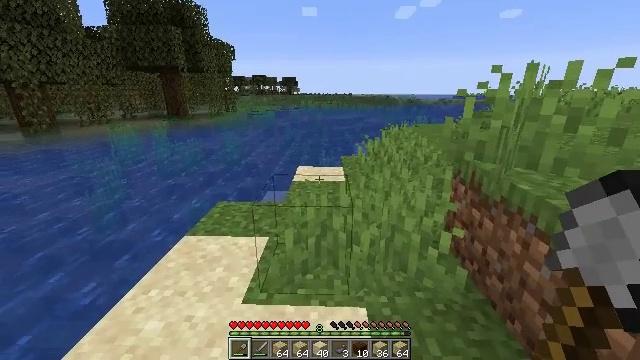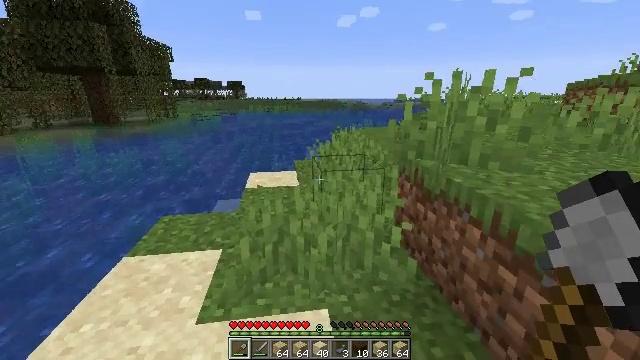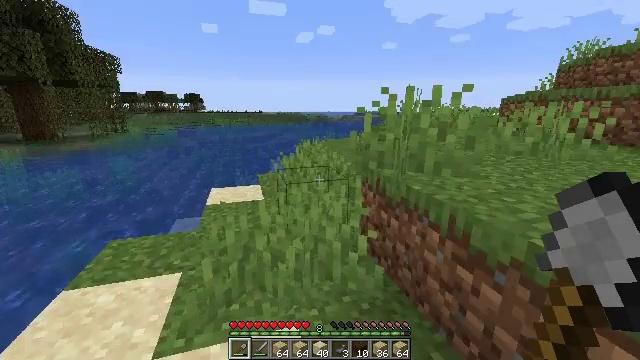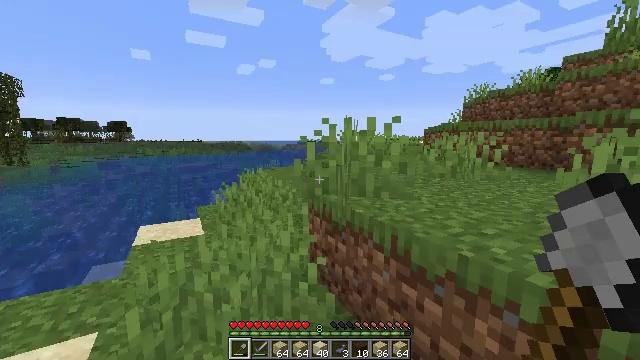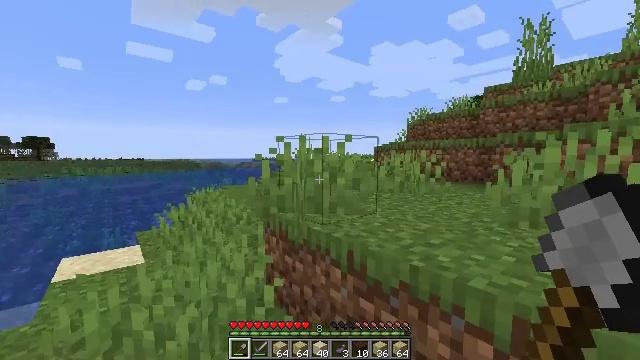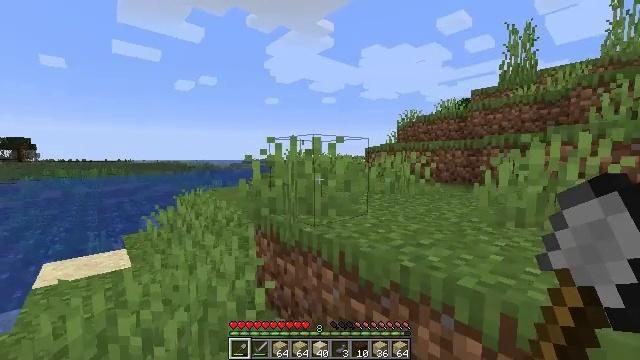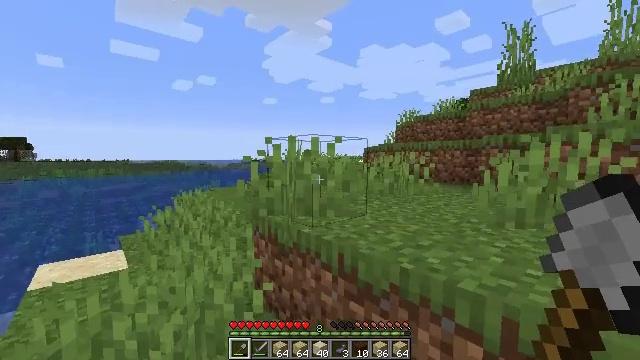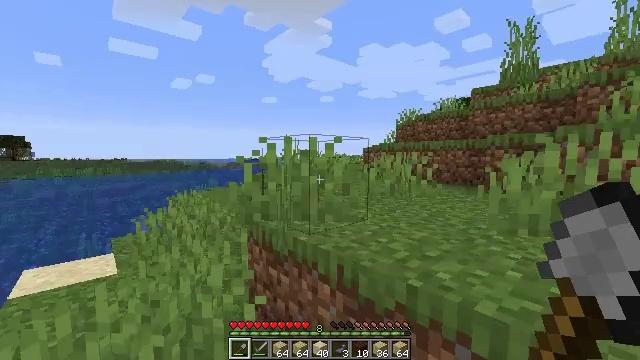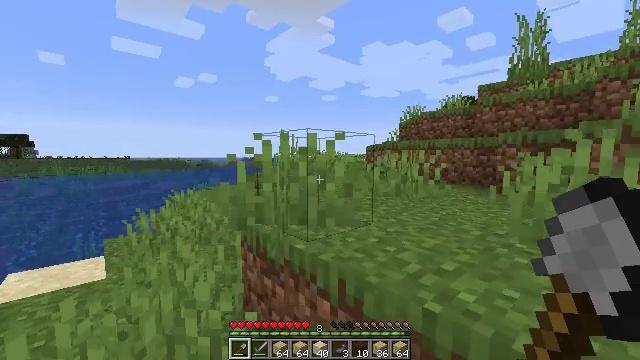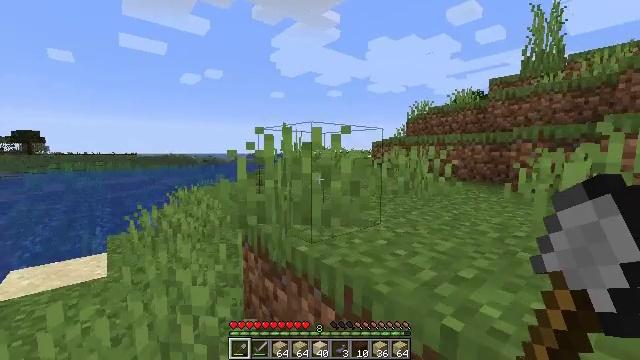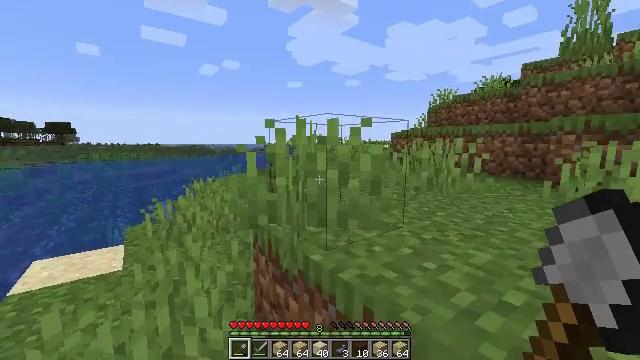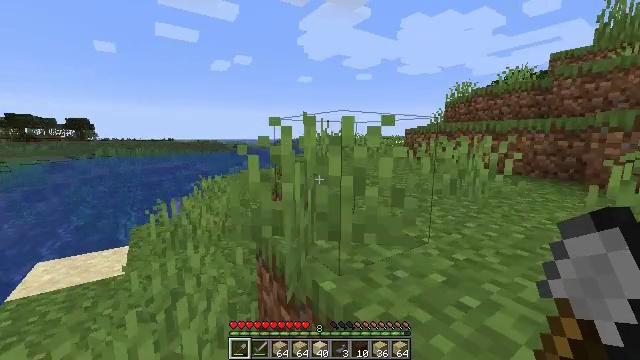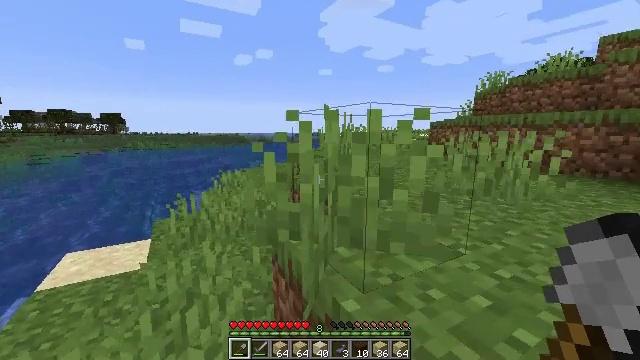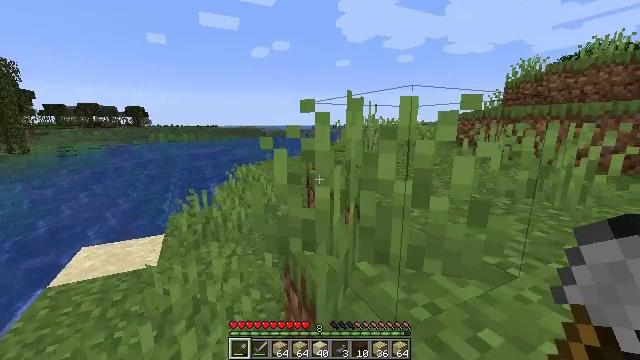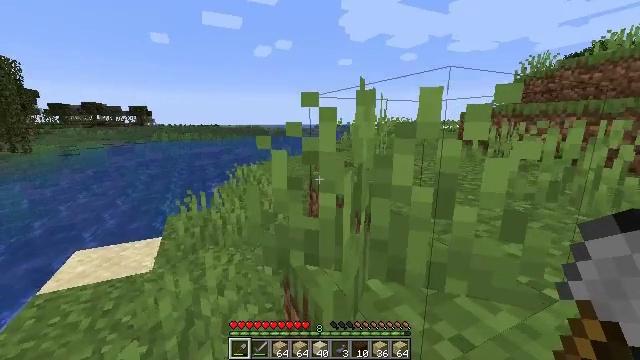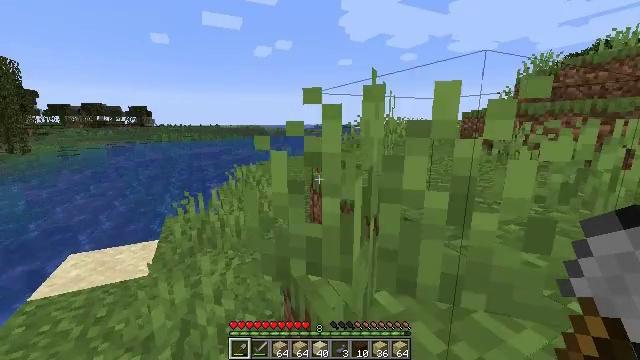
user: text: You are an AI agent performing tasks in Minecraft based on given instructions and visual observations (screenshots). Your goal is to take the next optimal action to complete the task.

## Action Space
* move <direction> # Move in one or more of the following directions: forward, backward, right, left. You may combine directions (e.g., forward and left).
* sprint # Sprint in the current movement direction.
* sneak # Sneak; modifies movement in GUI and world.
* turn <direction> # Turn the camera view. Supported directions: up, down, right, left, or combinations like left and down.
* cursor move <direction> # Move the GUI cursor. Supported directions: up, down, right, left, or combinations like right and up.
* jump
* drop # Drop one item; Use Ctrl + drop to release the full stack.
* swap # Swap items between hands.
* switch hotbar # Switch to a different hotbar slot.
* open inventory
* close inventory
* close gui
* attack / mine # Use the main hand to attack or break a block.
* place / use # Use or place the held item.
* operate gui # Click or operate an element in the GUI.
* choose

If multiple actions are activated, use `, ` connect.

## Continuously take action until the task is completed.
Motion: motion action
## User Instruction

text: Break the sugar cane.
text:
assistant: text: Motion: turn right
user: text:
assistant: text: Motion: turn right and up
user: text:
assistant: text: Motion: turn right and up
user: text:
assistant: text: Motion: turn right and up
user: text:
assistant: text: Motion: turn right
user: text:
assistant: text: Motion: move forward
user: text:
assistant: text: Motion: move forward
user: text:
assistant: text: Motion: move forward
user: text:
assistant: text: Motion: move forward, turn left
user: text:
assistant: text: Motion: move forward, turn left and down
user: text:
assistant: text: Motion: move forward, turn left
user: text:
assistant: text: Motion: move forward, turn left and down
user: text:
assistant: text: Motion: move forward, turn left and down
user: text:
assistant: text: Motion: move forward
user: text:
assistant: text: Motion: move forward
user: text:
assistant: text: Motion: move forward
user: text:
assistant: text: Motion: move forward
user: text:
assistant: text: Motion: move forward
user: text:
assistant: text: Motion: move forward
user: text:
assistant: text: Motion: move forward
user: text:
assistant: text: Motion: move forward
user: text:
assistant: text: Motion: move forward, turn right
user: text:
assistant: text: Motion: move forward
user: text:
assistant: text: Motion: move forward, turn right
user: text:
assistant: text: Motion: move forward, turn right
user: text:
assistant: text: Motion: move forward
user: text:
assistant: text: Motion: move forward
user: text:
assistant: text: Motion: move forward
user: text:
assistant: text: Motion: no_op
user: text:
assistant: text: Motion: no_op